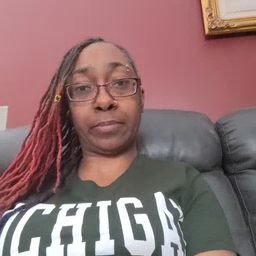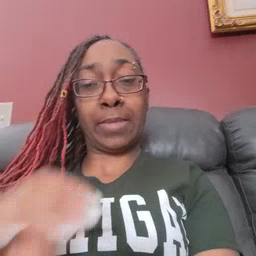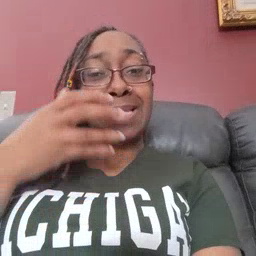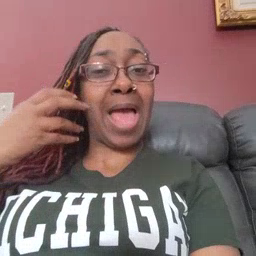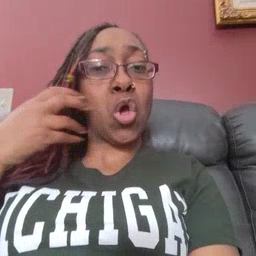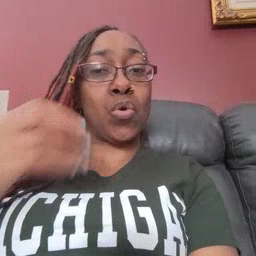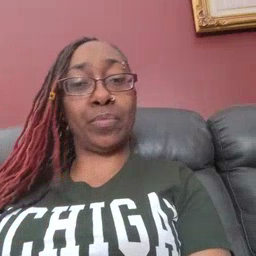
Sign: tiger